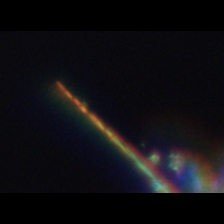
Taxon: Psuedo-nitzschia
Group: Diatoms